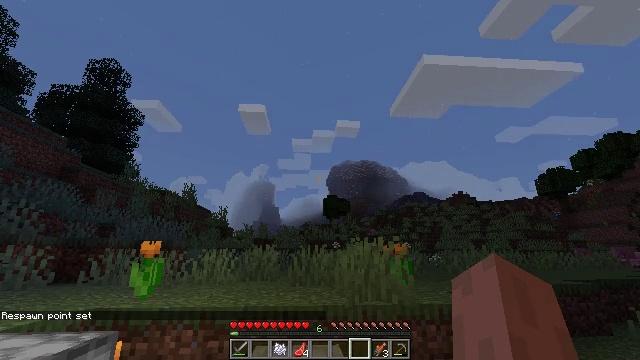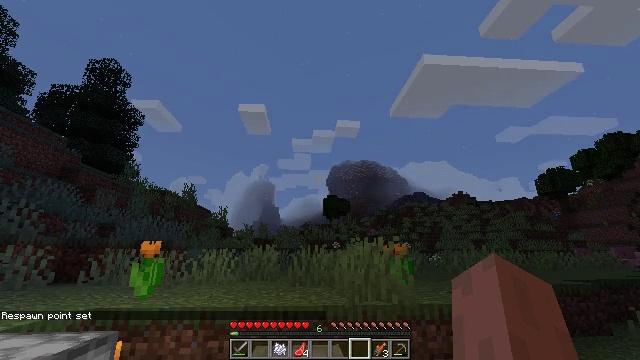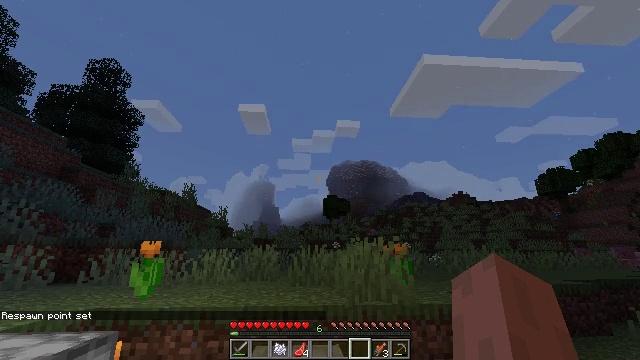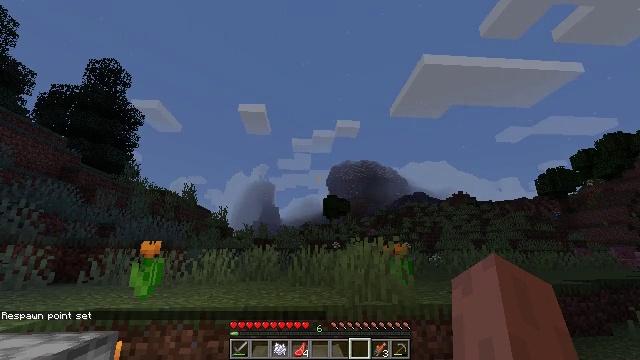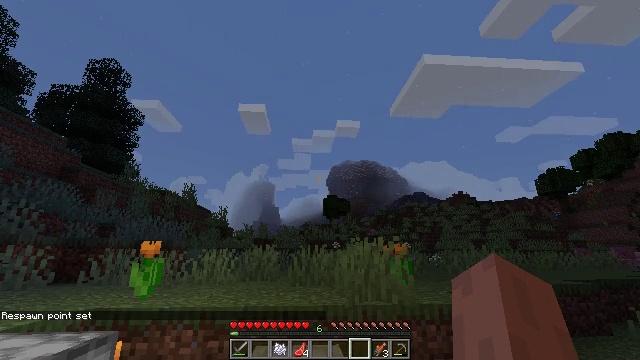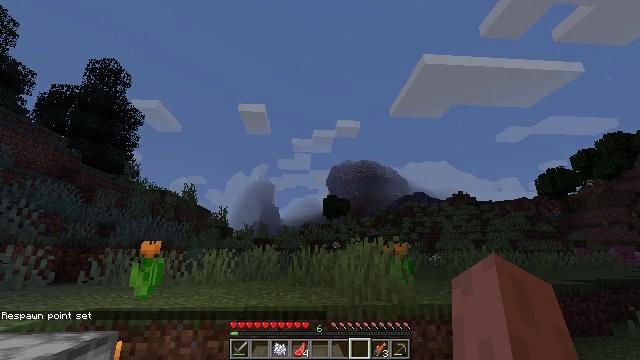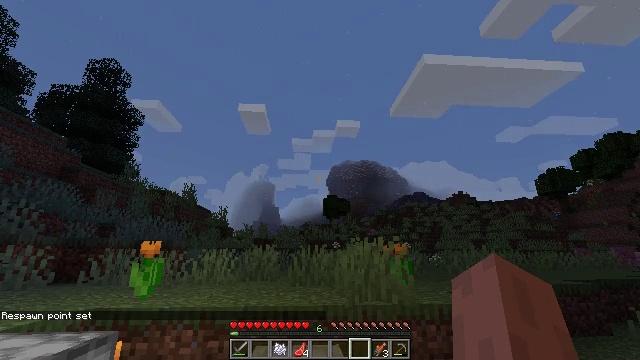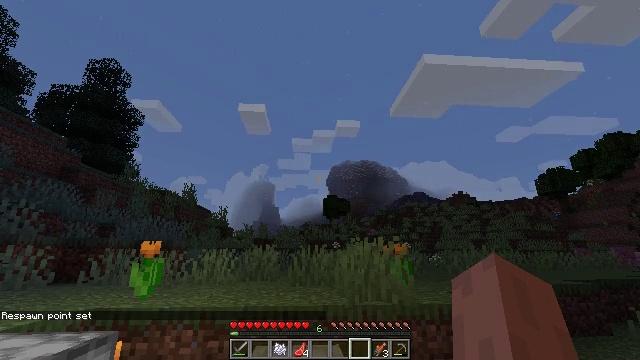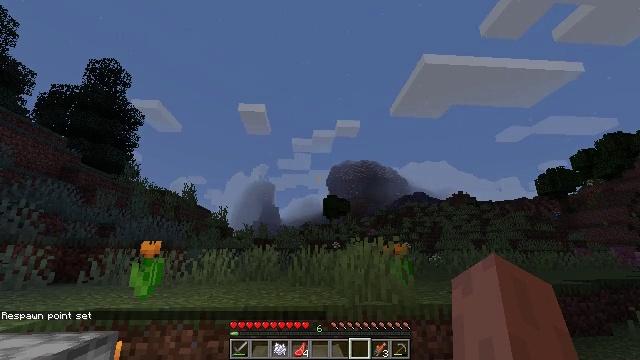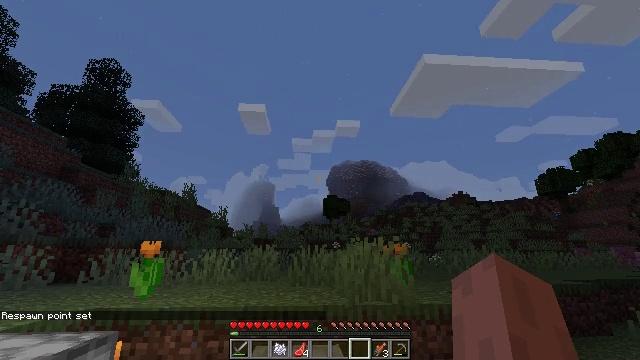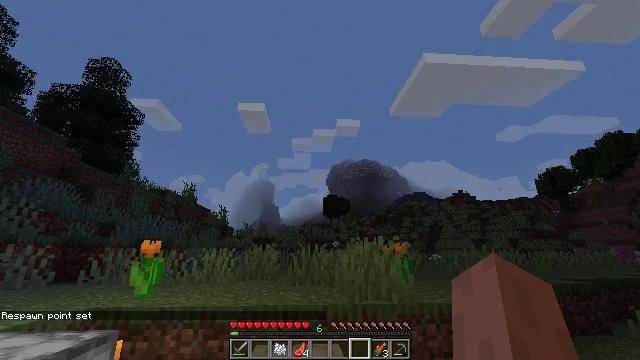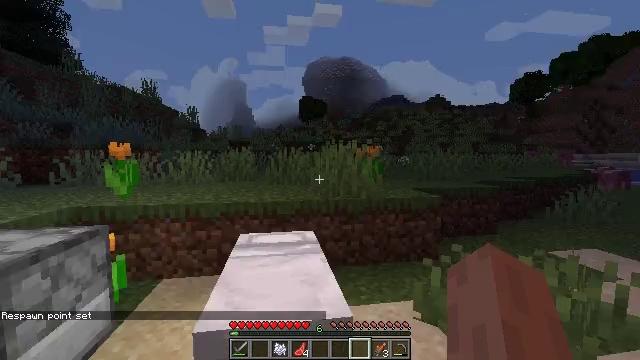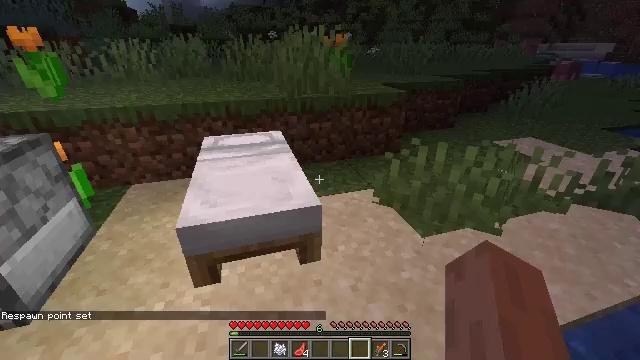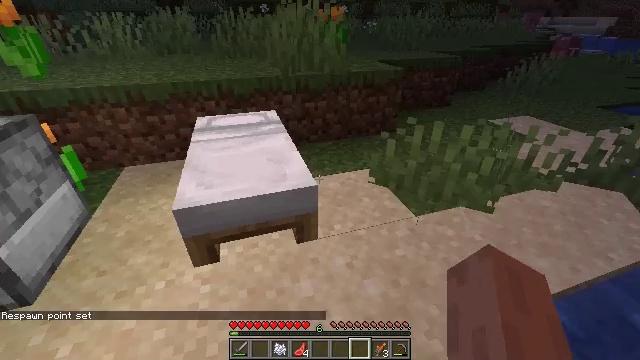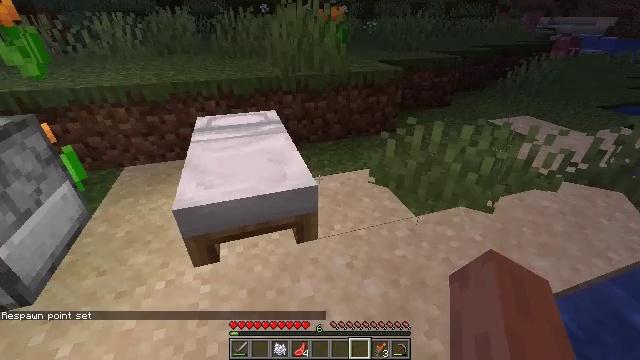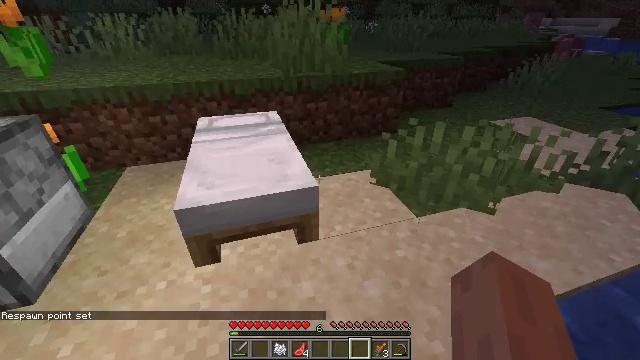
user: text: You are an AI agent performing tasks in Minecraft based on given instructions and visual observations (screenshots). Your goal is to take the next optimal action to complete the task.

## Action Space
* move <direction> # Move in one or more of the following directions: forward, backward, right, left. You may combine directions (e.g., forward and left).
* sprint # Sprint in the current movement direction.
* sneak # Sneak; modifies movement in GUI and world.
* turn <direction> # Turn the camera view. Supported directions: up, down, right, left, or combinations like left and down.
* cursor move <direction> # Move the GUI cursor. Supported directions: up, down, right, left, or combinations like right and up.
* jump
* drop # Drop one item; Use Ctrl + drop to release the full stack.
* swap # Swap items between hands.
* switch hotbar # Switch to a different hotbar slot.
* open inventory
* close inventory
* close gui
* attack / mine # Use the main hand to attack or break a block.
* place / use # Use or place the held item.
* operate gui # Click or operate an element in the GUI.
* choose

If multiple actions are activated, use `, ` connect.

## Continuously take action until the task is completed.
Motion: motion action
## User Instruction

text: Interact with the furnace to cook salmon.
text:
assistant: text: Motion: no_op
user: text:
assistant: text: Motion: no_op
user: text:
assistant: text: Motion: no_op
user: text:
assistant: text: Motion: no_op
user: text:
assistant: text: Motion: no_op
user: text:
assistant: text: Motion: no_op
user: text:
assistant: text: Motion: no_op
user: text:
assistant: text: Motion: no_op
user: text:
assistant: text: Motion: no_op
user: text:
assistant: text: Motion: no_op
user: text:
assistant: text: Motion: turn right and down
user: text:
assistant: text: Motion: turn right and down
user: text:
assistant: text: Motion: turn right and down
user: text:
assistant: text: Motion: no_op
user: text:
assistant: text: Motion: no_op
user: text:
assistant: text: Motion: no_op
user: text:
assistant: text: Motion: no_op
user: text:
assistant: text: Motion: turn left
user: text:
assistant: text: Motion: turn left and up
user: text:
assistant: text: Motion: turn left, use / place
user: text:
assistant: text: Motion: use / place
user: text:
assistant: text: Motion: use / place
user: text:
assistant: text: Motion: no_op
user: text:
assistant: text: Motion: no_op
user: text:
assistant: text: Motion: no_op
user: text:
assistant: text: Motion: no_op
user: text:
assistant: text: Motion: open gui
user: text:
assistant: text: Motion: no_op
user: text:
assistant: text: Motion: no_op
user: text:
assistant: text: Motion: no_op